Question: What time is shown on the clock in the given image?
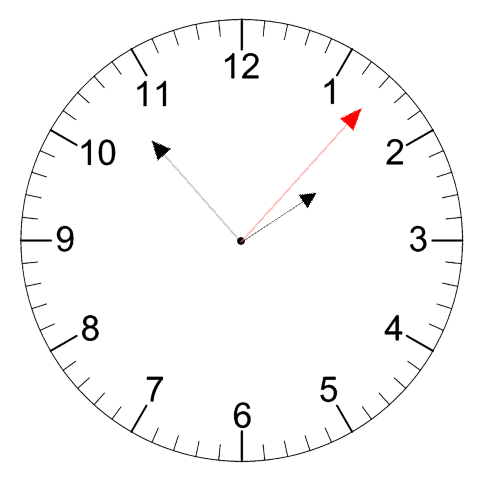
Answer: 01:53:07